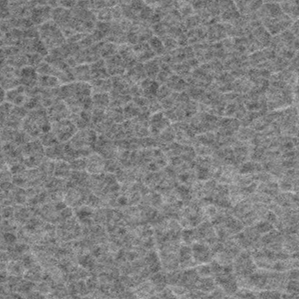
Label: frost